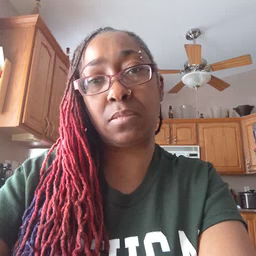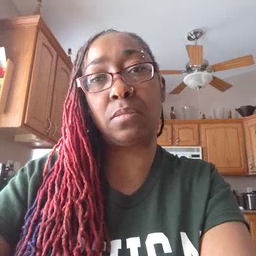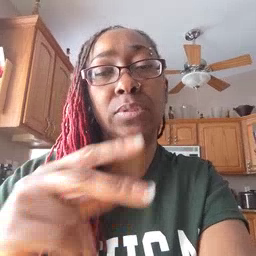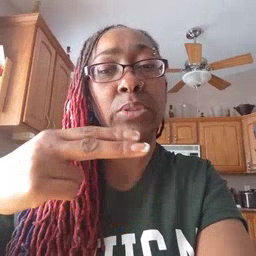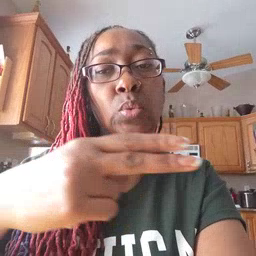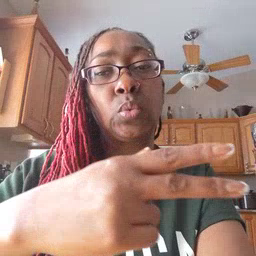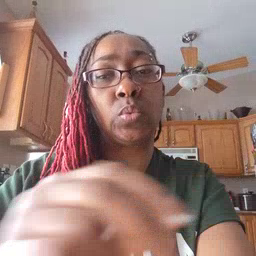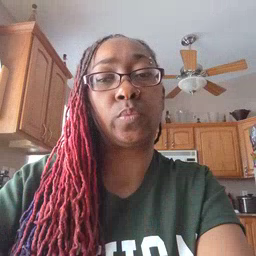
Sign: scissors